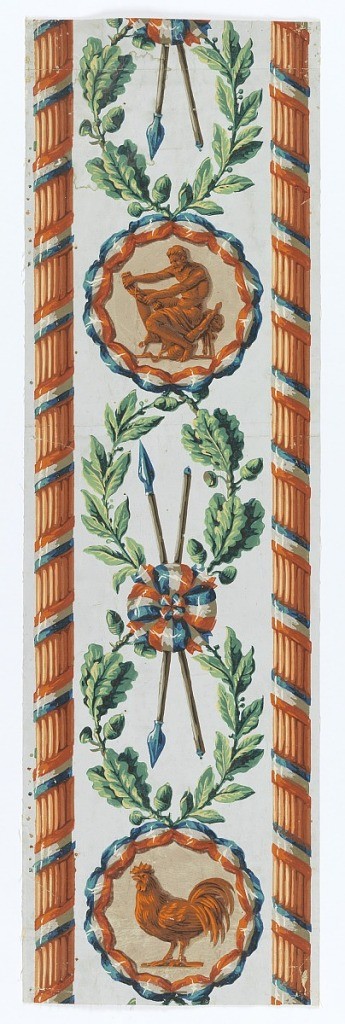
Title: Border
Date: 1793–1799
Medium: Block printed on handmade paper
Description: Two revolutionary emblems enframed in tricolor ribbons on top of a guilloche composed of laurel and oak leaves. The top emblem shows Hercules bending fasces, sitting on an animal pelt with a club by his side. The second emblem shows a large-scale cock standing.  Separating these emblems is a pair of crossed spears bound with a tricolor ribbon.  Reeded columns wrapped with tricolor ribbons run along either side. Vertical border.